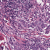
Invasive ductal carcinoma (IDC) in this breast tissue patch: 1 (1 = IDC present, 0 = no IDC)